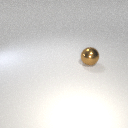
large brown metal sphere